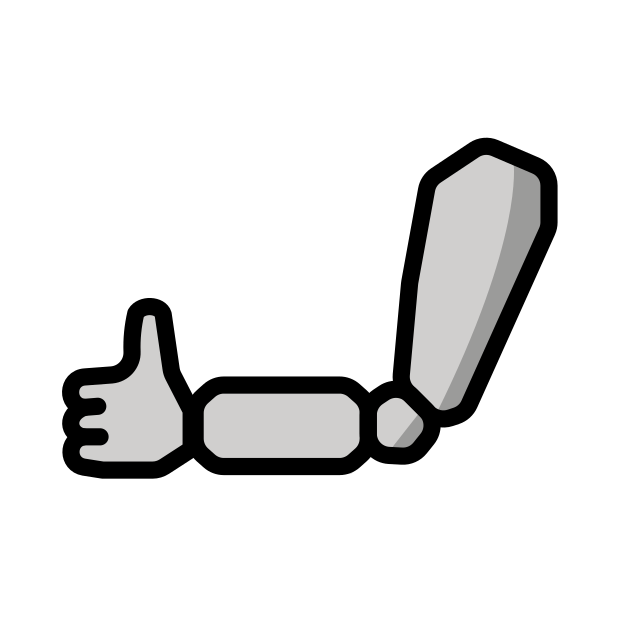
Emoji: 🦾
Name: mechanical arm
Unicode: 0x1f9be